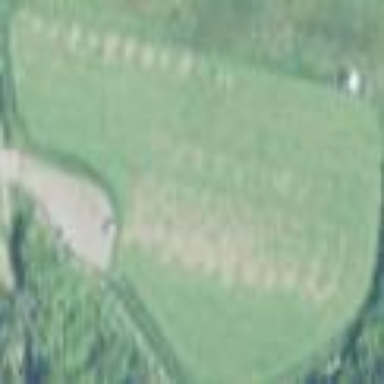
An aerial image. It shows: Golf tee on grassy land.